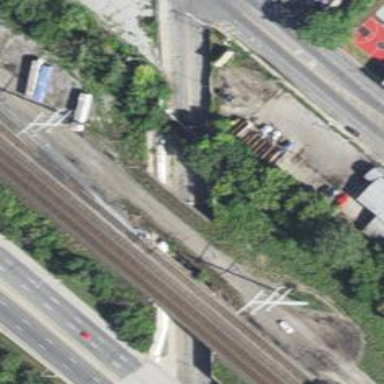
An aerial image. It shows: Abandoned railway track on bridge.